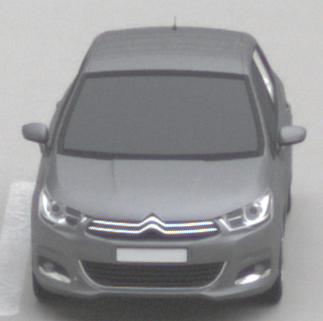
Make: Citroen
Model: C4 VTi 95
Detailed model: C4 (II)
Model produced from: 2012/08
Model produced until: 2013/06
Doors: 5
Color: gray
Road condition: dry road
Daytime: midday
Contrast: low contrast